Aerial crown-view tile of a tropical tree (Barro Colorado Island, Panama), acquired 20241216:
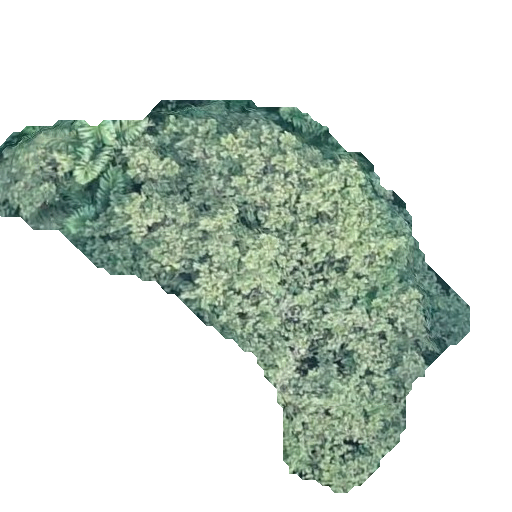
Species: Apeiba membranacea
GBIF accepted scientific name: Apeiba membranacea
Crown area: 136.501 m²